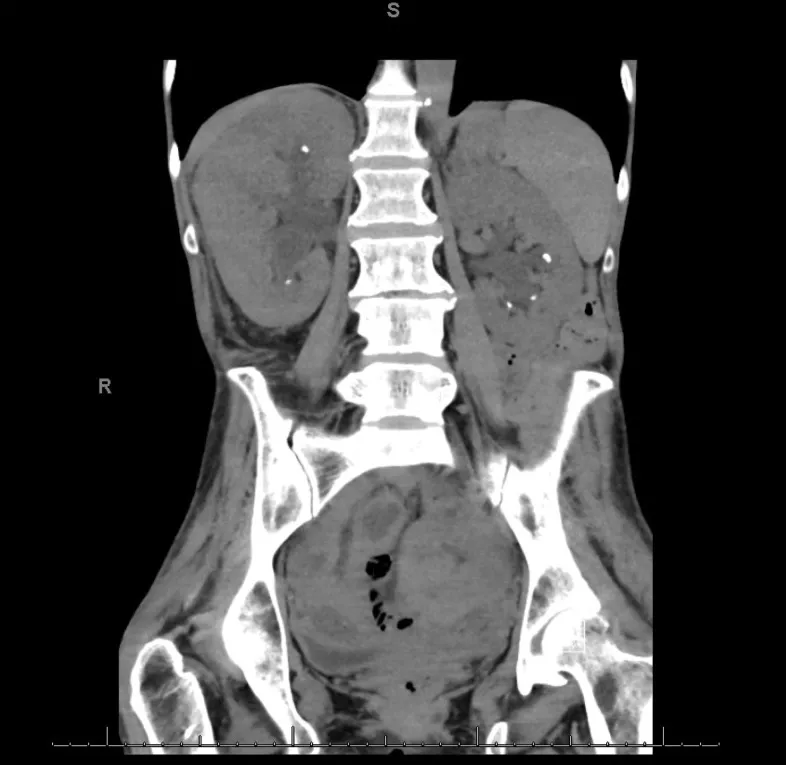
CT of abdomen and pelvis. Multiple bilateral renal stones measuring between 1 and 4 mm. Bilateral pelvocaliectasis. No discrete renal lesions although renal fungal ball cannot be excluded.
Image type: radiology (ct)